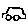
Label: car